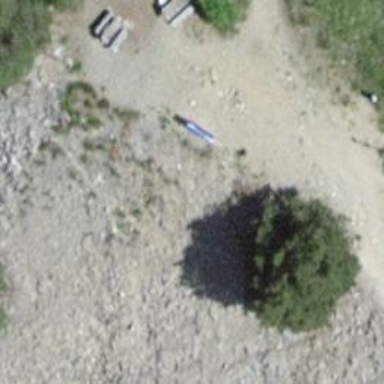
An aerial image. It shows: Picnic table located in leisure land area.